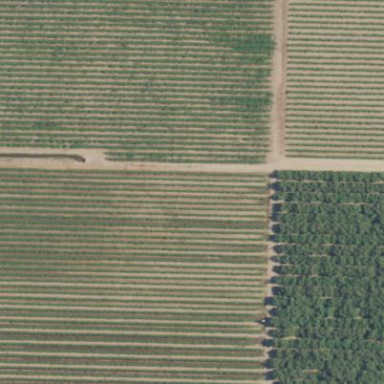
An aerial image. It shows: Vineyard with grape crops.